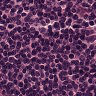
Metastatic tissue present: no